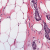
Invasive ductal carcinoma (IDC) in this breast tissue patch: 1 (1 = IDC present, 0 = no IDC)